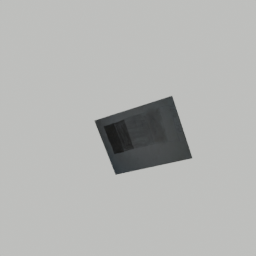
Label: decoration